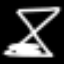
Label: hourglass